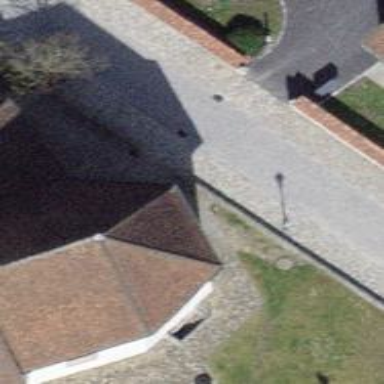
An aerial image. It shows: Footway made of unhewn cobblestones.